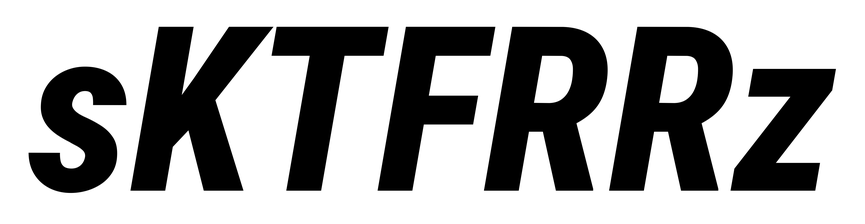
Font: Roboto-Italic_Condensed_ExtraBold_Italic